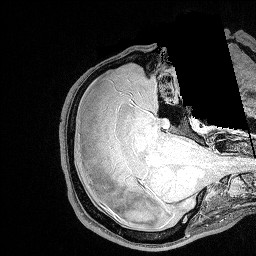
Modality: FLASH
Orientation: axial
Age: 31
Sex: male